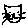
Label: cat